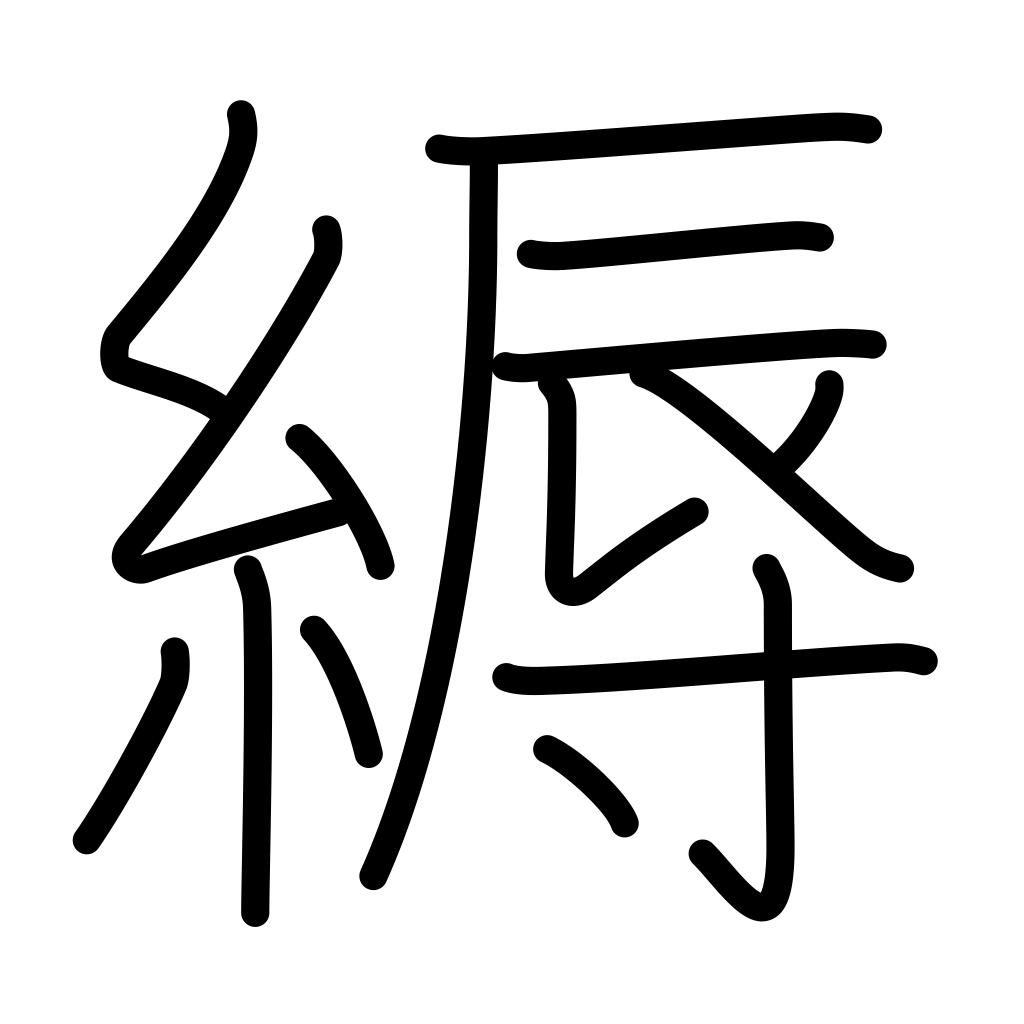
Meaning: decoration